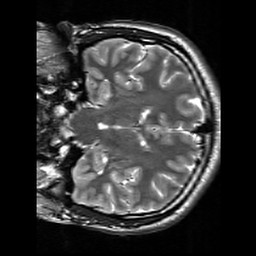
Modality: T2w
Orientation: coronal
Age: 18
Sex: male
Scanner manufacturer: siemens
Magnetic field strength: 3 T
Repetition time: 7 s
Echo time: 0.09 s